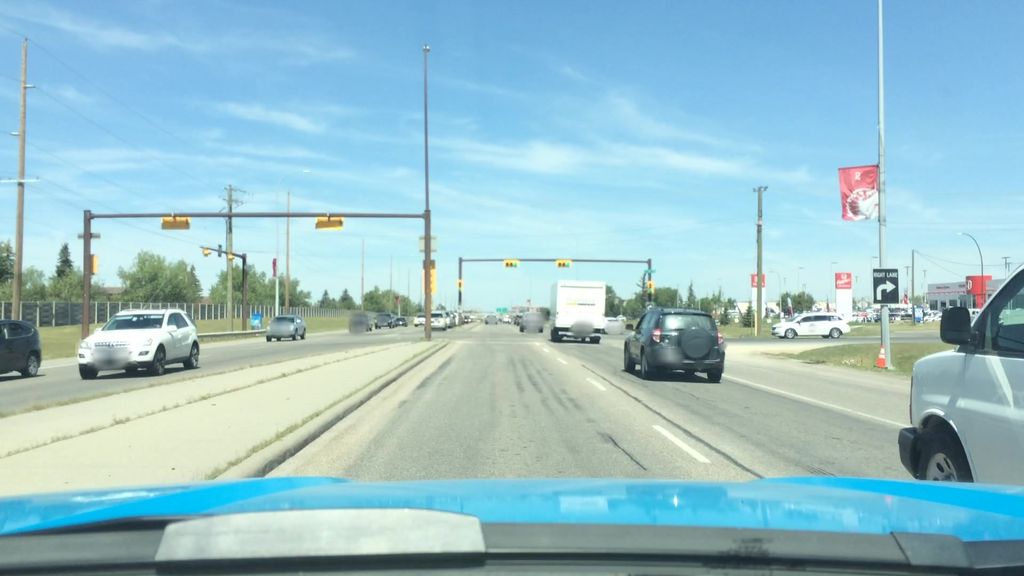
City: calgary